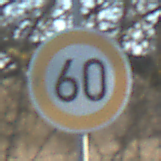
Verkehrszeichen: Geschwindigkeit60
Umgebung: Outdoor, Nature
Tageszeit: MorningAfternoon
Wetter: Clear
Licht: Natural
Jahreszeit: NotSpecified
Kontrast: HighContrast